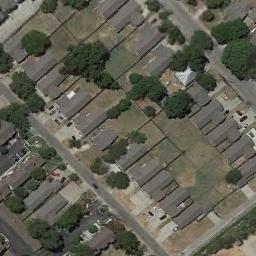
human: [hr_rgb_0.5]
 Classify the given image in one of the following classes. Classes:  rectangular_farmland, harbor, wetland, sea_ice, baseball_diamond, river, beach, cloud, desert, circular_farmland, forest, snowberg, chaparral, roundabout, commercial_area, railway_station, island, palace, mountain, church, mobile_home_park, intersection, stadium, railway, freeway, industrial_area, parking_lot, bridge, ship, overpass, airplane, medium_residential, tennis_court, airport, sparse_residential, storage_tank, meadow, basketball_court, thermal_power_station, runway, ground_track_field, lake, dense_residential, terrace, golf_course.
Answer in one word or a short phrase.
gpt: medium_residential